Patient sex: M
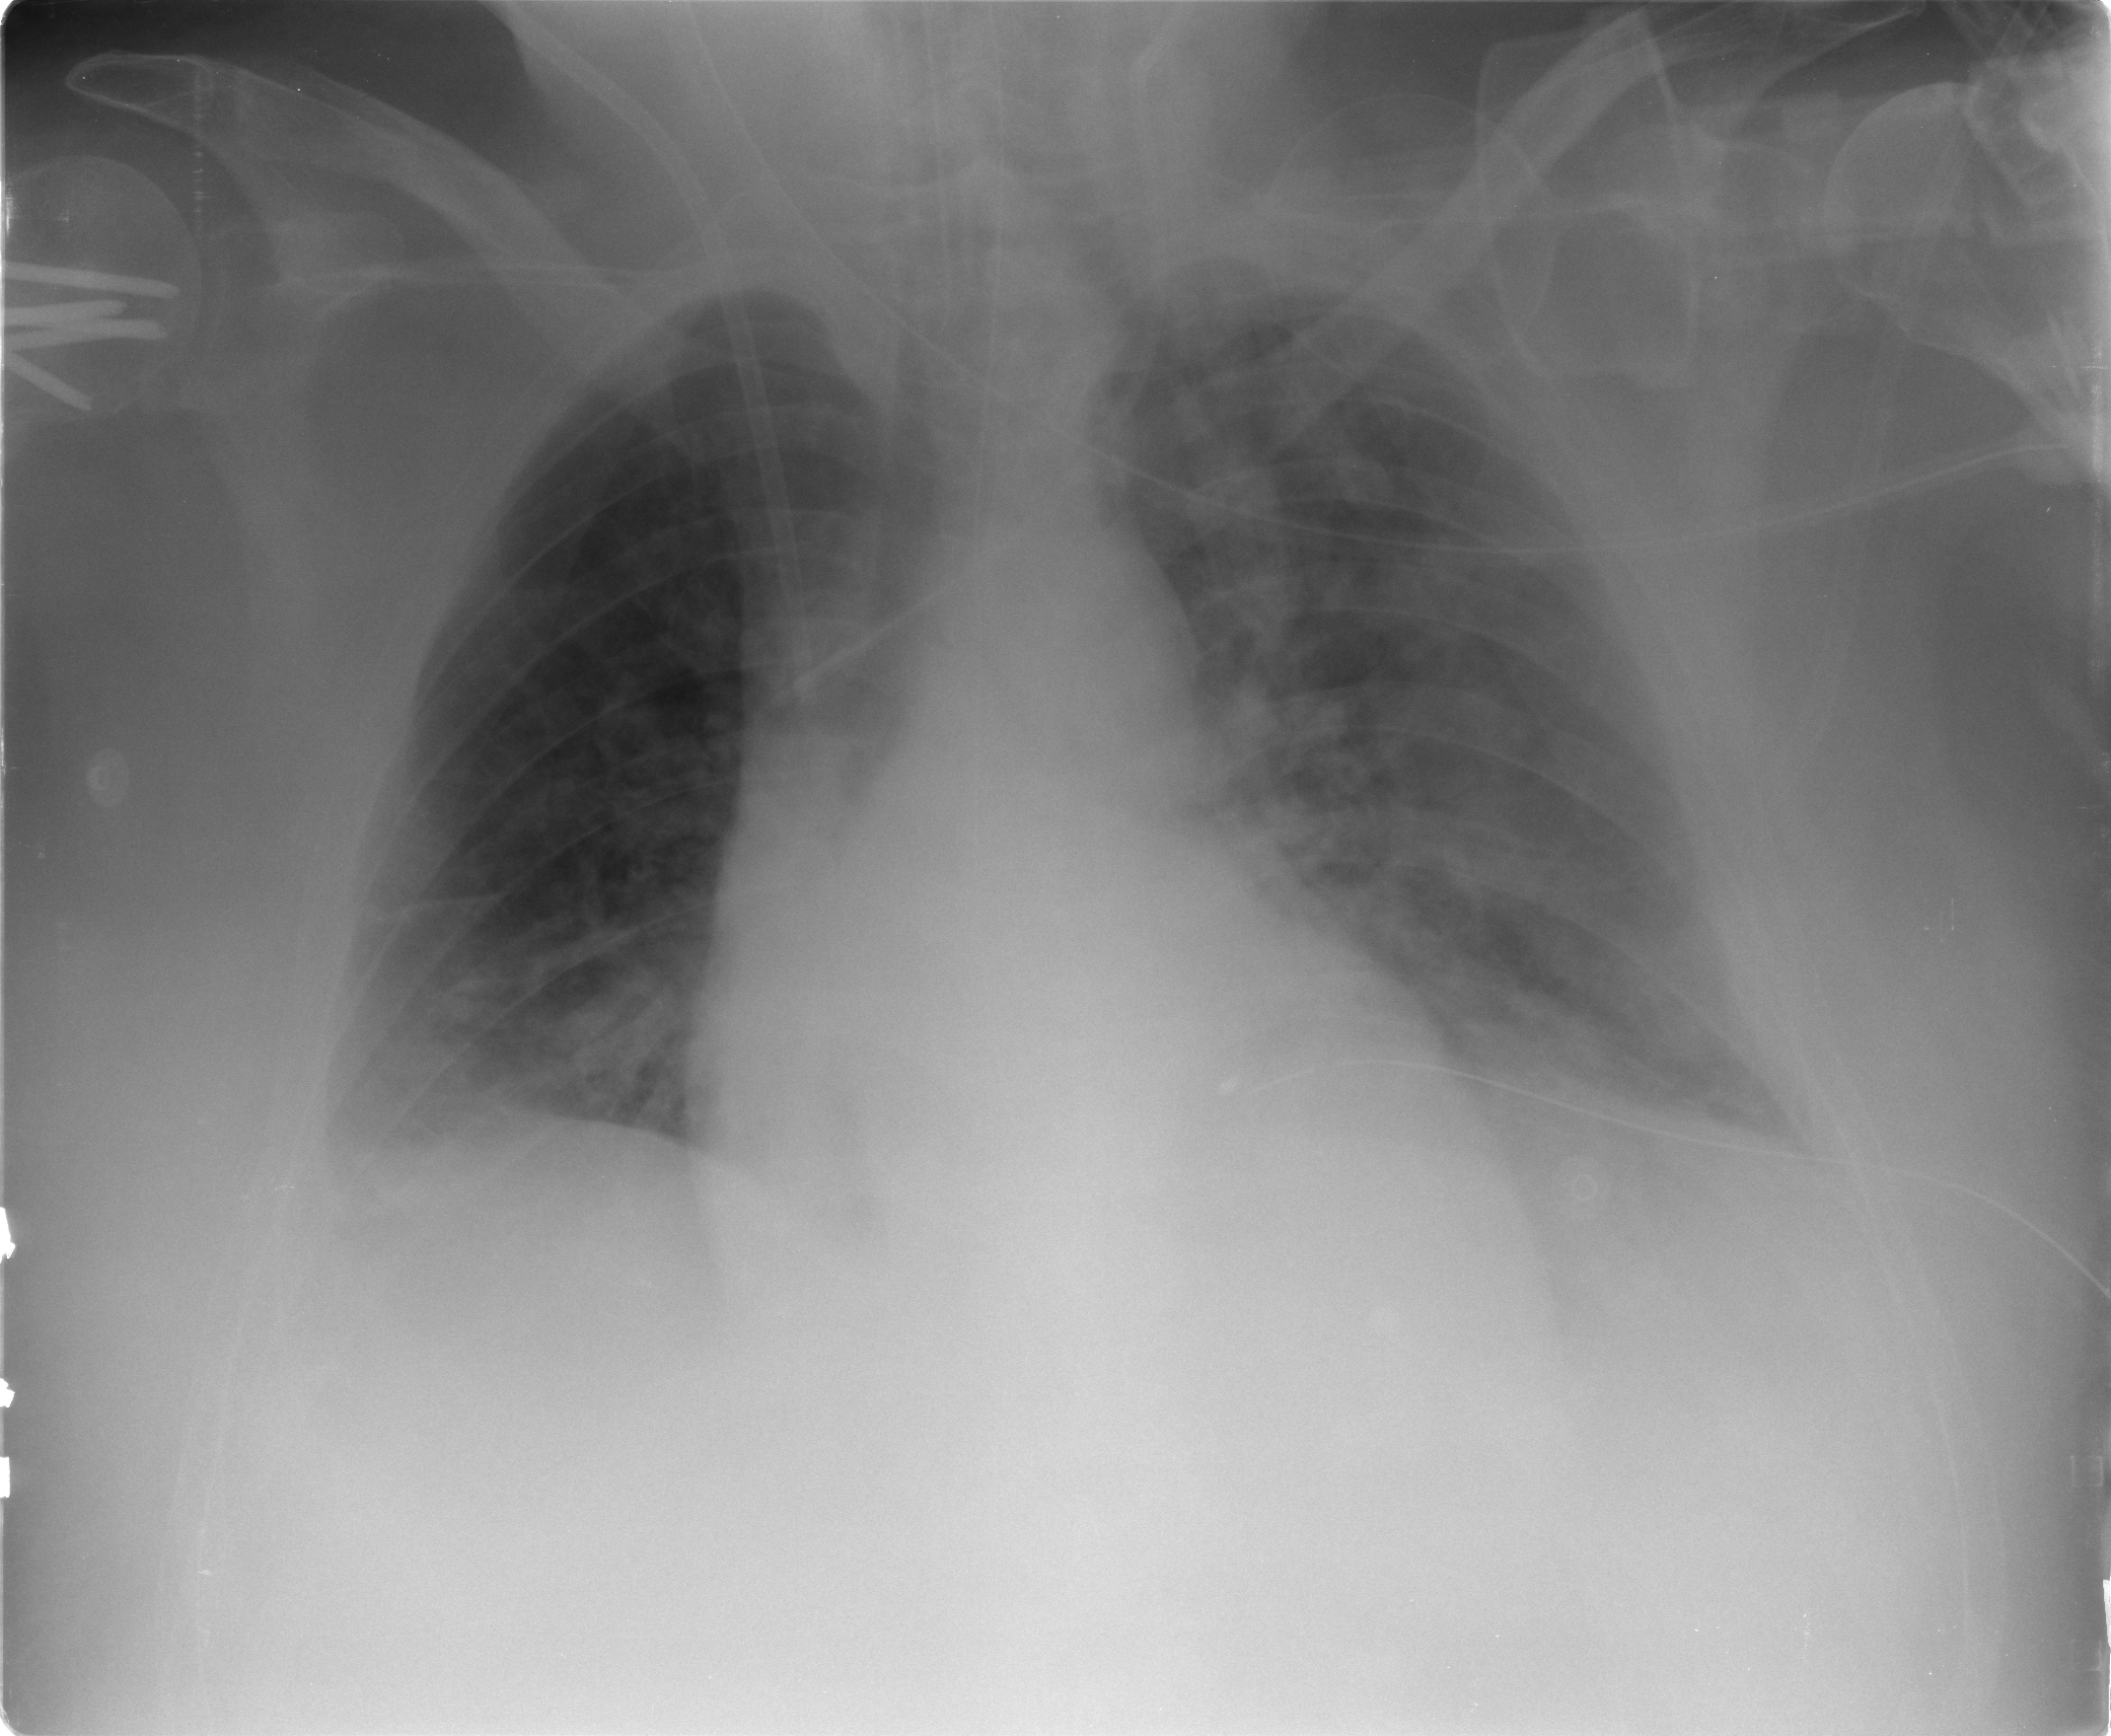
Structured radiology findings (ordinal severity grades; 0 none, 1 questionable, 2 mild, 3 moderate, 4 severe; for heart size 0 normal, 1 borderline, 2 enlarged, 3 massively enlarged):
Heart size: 2
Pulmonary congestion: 3
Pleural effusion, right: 2
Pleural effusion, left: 2
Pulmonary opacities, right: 2
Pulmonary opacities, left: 2
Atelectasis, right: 2
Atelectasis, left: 2